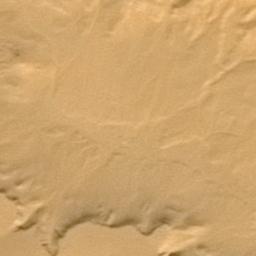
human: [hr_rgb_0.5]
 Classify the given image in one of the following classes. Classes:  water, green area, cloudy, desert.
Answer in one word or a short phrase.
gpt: desert